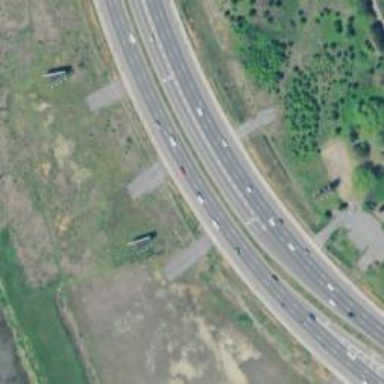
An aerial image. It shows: Trunk link highway.